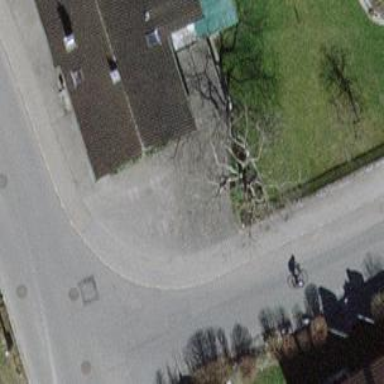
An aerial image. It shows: Asphalt sidewalk.